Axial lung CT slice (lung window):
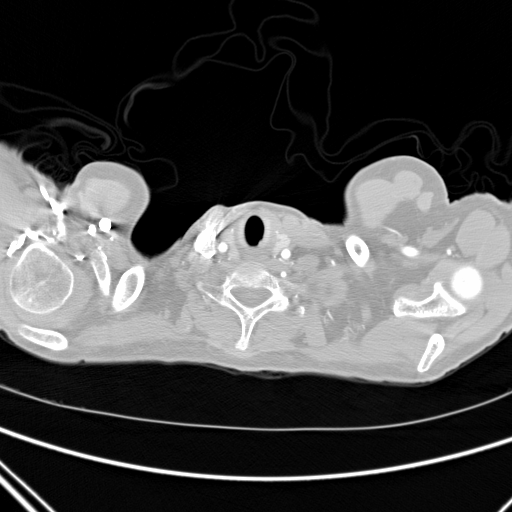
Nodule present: no